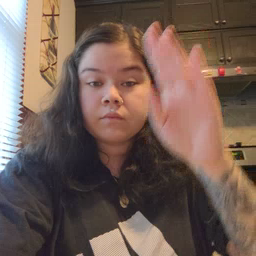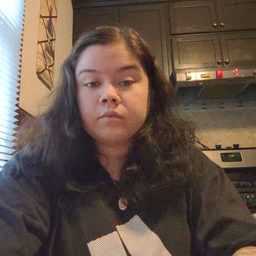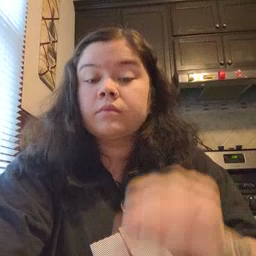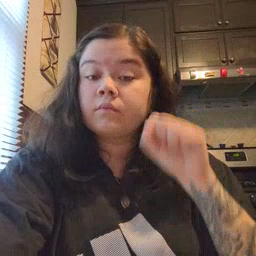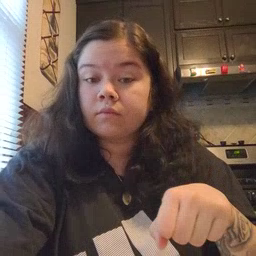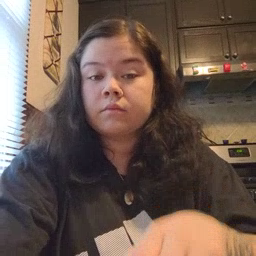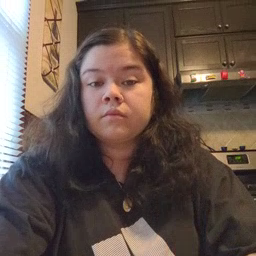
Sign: can